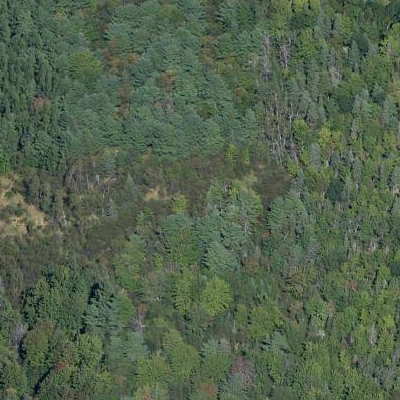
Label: eForest